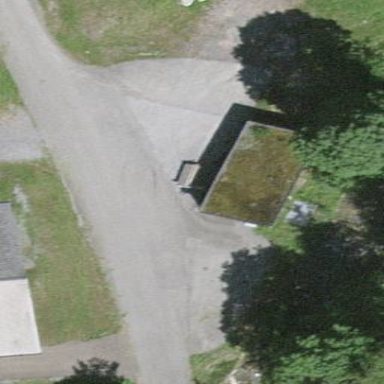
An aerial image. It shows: Pumping station building used for service purposes.